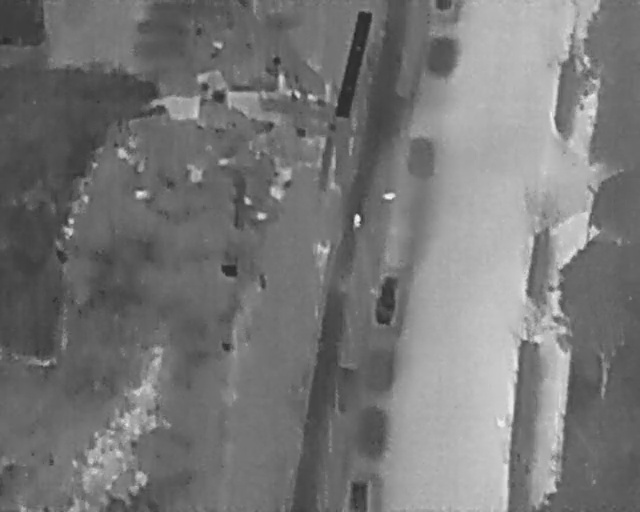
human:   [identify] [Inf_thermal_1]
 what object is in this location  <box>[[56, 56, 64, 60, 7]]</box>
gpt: <ref>1 medium car at the center</ref>